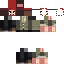
A female human skin with medium skin, wearing brown long hair dressed in a green_skin hoodie and black pants, featuring a closed mouth.